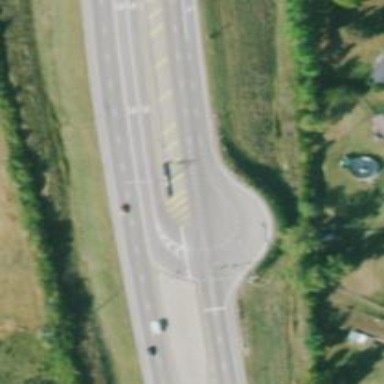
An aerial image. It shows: Solid stop line on the road marking.